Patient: sex F, age 58
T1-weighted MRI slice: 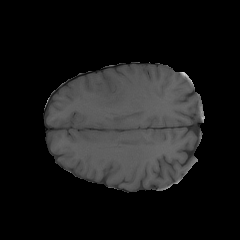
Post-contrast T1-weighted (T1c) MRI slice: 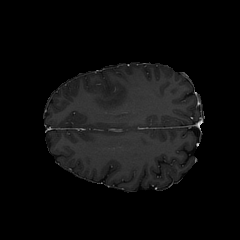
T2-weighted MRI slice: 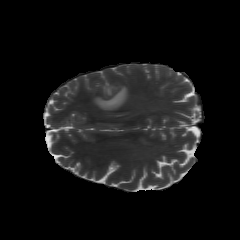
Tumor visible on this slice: yes
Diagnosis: Glioblastoma, IDH-wildtype
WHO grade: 4